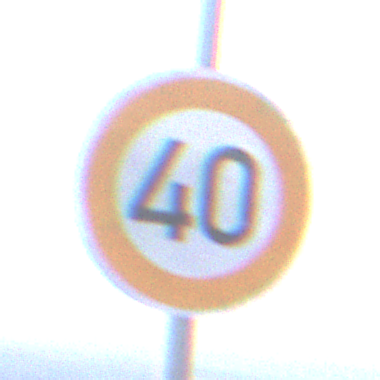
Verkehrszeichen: Geschwindigkeit40
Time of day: SunriseSunset
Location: Outdoor (Suburban)
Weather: Clear
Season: NotSpecified
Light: Natural